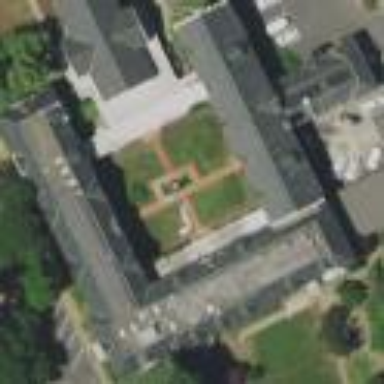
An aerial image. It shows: Beautiful monastery building.